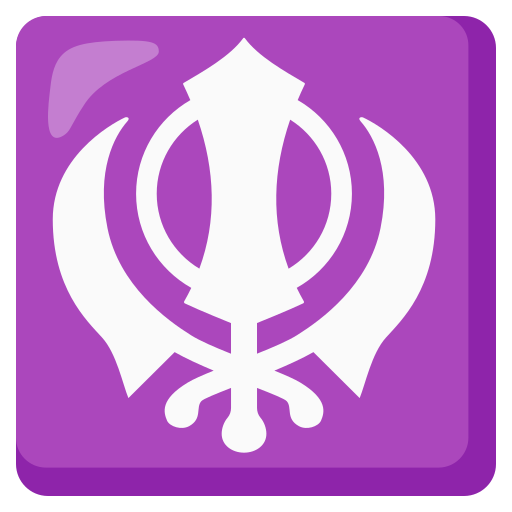
Emoji: 🪯